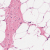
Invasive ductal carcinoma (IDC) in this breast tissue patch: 0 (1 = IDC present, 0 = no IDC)